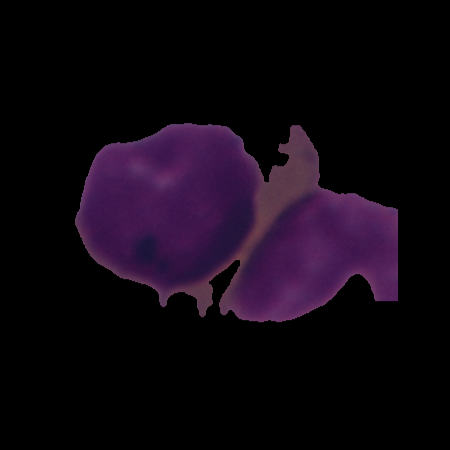
Label: healthy